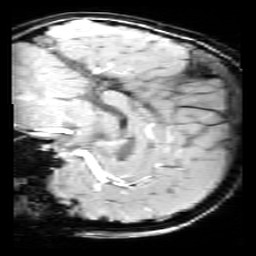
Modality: SWI
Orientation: sagittal
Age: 9
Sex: male
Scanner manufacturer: siemens
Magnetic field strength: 3 T
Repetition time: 0.027 s
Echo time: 0.02 s